Question: My problem is:
spring-cfg.xml
'''
<beans xmlns="http://www.springframework.org/schema/beans"
xmlns:xsi="http://www.w3.org/2001/XMLSchema-instance" xmlns:aop="http://www.springframework.org/schema/aop"
xmlns:context="http://www.springframework.org/schema/context"
xmlns:jee="http://www.springframework.org/schema/jee" xmlns:lang="http://www.springframework.org/schema/lang"
xmlns:p="http://www.springframework.org/schema/p" xmlns:tx="http://www.springframework.org/schema/tx"
xmlns:util="http://www.springframework.org/schema/util"
xsi:schemaLocation="http://www.springframework.org/schema/beans http://www.springframework.org/schema/beans/spring-beans.xsd
http://www.springframework.org/schema/aop http://www.springframework.org/schema/aop/spring-aop.xsd
http://www.springframework.org/schema/context http://www.springframework.org/schema/context/spring-context.xsd
http://www.springframework.org/schema/jee http://www.springframework.org/schema/jee/spring-jee.xsd
http://www.springframework.org/schema/lang http://www.springframework.org/schema/lang/spring-lang.xsd
http://www.springframework.org/schema/tx http://www.springframework.org/schema/tx/spring-tx.xsd
http://www.springframework.org/schema/util http://www.springframework.org/schema/util/spring-util.xsd">
<bean id="dataSource"
class="org.springframework.jdbc.datasource.DriverManagerDataSource"
p:driverClassName="org.h2.Driver"
p:url="jdbc:h2:~/test"
p:username="sa"
p:password="sa"/>
<bean id="sessionFactory" class="org.springframework.orm.hibernate4.LocalSessionFactoryBean">
<property name="dataSource" ref="dataSource" />
<property name="mappingResources" value="/WEB-INF/hibernateConf/App1User.hbm.xml" />
<property name="hibernateProperties">
<props>
<prop key="hibernate.default_schema">PUBLIC</prop>
<prop key="hibernate.dialect">org.hibernate.dialect.H2Dialect</prop>
<prop key="hibernate.hbm2ddl.auto">create</prop>
<prop key="hibernate.show_sql">true</prop>
<prop key="hibernate.cache.use_second_level_cache">false</prop>
</props>
</property>
</bean>
<bean id="transactionManager" class="org.springframework.orm.hibernate4.HibernateTransactionManager">
<property name="dataSource" ref="dataSource" />
<property name="sessionFactory" ref="sessionFactory" />
</bean>
<bean id="userManagerDAOImpl" class="app1.persistance.UserManageDAOImpl">
<property name="sessionFactory" ref="sessionFactory"/>
</bean>
<bean id="userManagerServiceImpl" class="app1.service.UserManageServiceImpl">
<property name="userManageDAOIF" ref="userManagerDAOImpl"/>
</bean>
<import resource="spring-security.xml"/>
</beans>
'''
Exception:
'''
WARNING: Exception encountered during context initialization - cancelling refresh attempt
org.springframework.beans.factory.BeanCreationException: Error creating bean with name 'sessionFactory' defined in ServletContext resource [/WEB-INF/springConf/spring-cfg.xml]: Invocation of init method failed; nested exception is org.hibernate.MappingNotFoundException: resource: /WEB-INF/hibernateConf/App1User.hbm.xml not found
at org.springframework.beans.factory.support.AbstractAutowireCapableBeanFactory.initializeBean(AbstractAutowireCapableBeanFactory.java:1574)
at org.springframework.beans.factory.support.AbstractAutowireCapableBeanFactory.doCreateBean(AbstractAutowireCapableBeanFactory.java:539)
at org.springframework.beans.factory.support.AbstractAutowireCapableBeanFactory.createBean(AbstractAutowireCapableBeanFactory.java:476)
at org.springframework.beans.factory.support.AbstractBeanFactory$1.getObject(AbstractBeanFactory.java:303)
at org.springframework.beans.factory.support.DefaultSingletonBeanRegistry.getSingleton(DefaultSingletonBeanRegistry.java:230)
at org.springframework.beans.factory.support.AbstractBeanFactory.doGetBean(AbstractBeanFactory.java:299)
at org.springframework.beans.factory.support.AbstractBeanFactory.getBean(AbstractBeanFactory.java:194)
at org.springframework.beans.factory.support.DefaultListableBeanFactory.preInstantiateSingletons(DefaultListableBeanFactory.java:736)
at org.springframework.context.support.AbstractApplicationContext.finishBeanFactoryInitialization(AbstractApplicationContext.java:757)
at org.springframework.context.support.AbstractApplicationContext.refresh(AbstractApplicationContext.java:480)
at org.springframework.web.context.ContextLoader.configureAndRefreshWebApplicationContext(ContextLoader.java:403)
at org.springframework.web.context.ContextLoader.initWebApplicationContext(ContextLoader.java:306)
at org.springframework.web.context.ContextLoaderListener.contextInitialized(ContextLoaderListener.java:106)
at org.apache.catalina.core.StandardContext.listenerStart(StandardContext.java:4728)
at org.apache.catalina.core.StandardContext.startInternal(StandardContext.java:5166)
at org.apache.catalina.util.LifecycleBase.start(LifecycleBase.java:150)
at org.apache.catalina.core.ContainerBase.addChildInternal(ContainerBase.java:725)
at org.apache.catalina.core.ContainerBase.addChild(ContainerBase.java:701)
at org.apache.catalina.core.StandardHost.addChild(StandardHost.java:717)
at org.apache.catalina.startup.HostConfig.deployWAR(HostConfig.java:940)
at org.apache.catalina.startup.HostConfig$DeployWar.run(HostConfig.java:1738)
at java.util.concurrent.Executors$RunnableAdapter.call(Executors.java:471)
at java.util.concurrent.FutureTask.run(FutureTask.java:262)
at java.util.concurrent.ThreadPoolExecutor.runWorker(ThreadPoolExecutor.java:1145)
at java.util.concurrent.ThreadPoolExecutor$Worker.run(ThreadPoolExecutor.java:615)
at java.lang.Thread.run(Thread.java:745)
Caused by: org.hibernate.MappingNotFoundException: resource: /WEB-INF/hibernateConf/App1User.hbm.xml not found
at org.hibernate.cfg.Configuration.addResource(Configuration.java:769)
at org.hibernate.cfg.Configuration.parseMappingElement(Configuration.java:2257)
at org.hibernate.cfg.Configuration.parseSessionFactory(Configuration.java:2229)
at org.hibernate.cfg.Configuration.doConfigure(Configuration.java:2209)
at org.hibernate.cfg.Configuration.doConfigure(Configuration.java:2162)
at org.hibernate.cfg.Configuration.configure(Configuration.java:2113)
at org.springframework.orm.hibernate4.LocalSessionFactoryBean.afterPropertiesSet(LocalSessionFactoryBean.java:348)
at org.springframework.beans.factory.support.AbstractAutowireCapableBeanFactory.invokeInitMethods(AbstractAutowireCapableBeanFactory.java:1633)
at org.springframework.beans.factory.support.AbstractAutowireCapableBeanFactory.initializeBean(AbstractAutowireCapableBeanFactory.java:1570)
... 25 more
apr 15, 2015 3:21:52 PM org.springframework.web.context.ContextLoader initWebApplicationContext
SEVERE: Context initialization failed
org.springframework.beans.factory.BeanCreationException: Error creating bean with name 'sessionFactory' defined in ServletContext resource [/WEB-INF/springConf/spring-cfg.xml]: Invocation of init method failed; nested exception is org.hibernate.MappingNotFoundException: resource: /WEB-INF/hibernateConf/App1User.hbm.xml not found
at org.springframework.beans.factory.support.AbstractAutowireCapableBeanFactory.initializeBean(AbstractAutowireCapableBeanFactory.java:1574)
at org.springframework.beans.factory.support.AbstractAutowireCapableBeanFactory.doCreateBean(AbstractAutowireCapableBeanFactory.java:539)
at org.springframework.beans.factory.support.AbstractAutowireCapableBeanFactory.createBean(AbstractAutowireCapableBeanFactory.java:476)
at org.springframework.beans.factory.support.AbstractBeanFactory$1.getObject(AbstractBeanFactory.java:303)
at org.springframework.beans.factory.support.DefaultSingletonBeanRegistry.getSingleton(DefaultSingletonBeanRegistry.java:230)
at org.springframework.beans.factory.support.AbstractBeanFactory.doGetBean(AbstractBeanFactory.java:299)
at org.springframework.beans.factory.support.AbstractBeanFactory.getBean(AbstractBeanFactory.java:194)
at org.springframework.beans.factory.support.DefaultListableBeanFactory.preInstantiateSingletons(DefaultListableBeanFactory.java:736)
at org.springframework.context.support.AbstractApplicationContext.finishBeanFactoryInitialization(AbstractApplicationContext.java:757)
at org.springframework.context.support.AbstractApplicationContext.refresh(AbstractApplicationContext.java:480)
at org.springframework.web.context.ContextLoader.configureAndRefreshWebApplicationContext(ContextLoader.java:403)
at org.springframework.web.context.ContextLoader.initWebApplicationContext(ContextLoader.java:306)
at org.springframework.web.context.ContextLoaderListener.contextInitialized(ContextLoaderListener.java:106)
at org.apache.catalina.core.StandardContext.listenerStart(StandardContext.java:4728)
at org.apache.catalina.core.StandardContext.startInternal(StandardContext.java:5166)
at org.apache.catalina.util.LifecycleBase.start(LifecycleBase.java:150)
at org.apache.catalina.core.ContainerBase.addChildInternal(ContainerBase.java:725)
at org.apache.catalina.core.ContainerBase.addChild(ContainerBase.java:701)
at org.apache.catalina.core.StandardHost.addChild(StandardHost.java:717)
at org.apache.catalina.startup.HostConfig.deployWAR(HostConfig.java:940)
at org.apache.catalina.startup.HostConfig$DeployWar.run(HostConfig.java:1738)
at java.util.concurrent.Executors$RunnableAdapter.call(Executors.java:471)
at java.util.concurrent.FutureTask.run(FutureTask.java:262)
at java.util.concurrent.ThreadPoolExecutor.runWorker(ThreadPoolExecutor.java:1145)
at java.util.concurrent.ThreadPoolExecutor$Worker.run(ThreadPoolExecutor.java:615)
at java.lang.Thread.run(Thread.java:745)
Caused by: org.hibernate.MappingNotFoundException: resource: /WEB-INF/hibernateConf/App1User.hbm.xml not found
at org.hibernate.cfg.Configuration.addResource(Configuration.java:769)
at org.hibernate.cfg.Configuration.parseMappingElement(Configuration.java:2257)
at org.hibernate.cfg.Configuration.parseSessionFactory(Configuration.java:2229)
at org.hibernate.cfg.Configuration.doConfigure(Configuration.java:2209)
at org.hibernate.cfg.Configuration.doConfigure(Configuration.java:2162)
at org.hibernate.cfg.Configuration.configure(Configuration.java:2113)
at org.springframework.orm.hibernate4.LocalSessionFactoryBean.afterPropertiesSet(LocalSessionFactoryBean.java:348)
at org.springframework.beans.factory.support.AbstractAutowireCapableBeanFactory.invokeInitMethods(AbstractAutowireCapableBeanFactory.java:1633)
at org.springframework.beans.factory.support.AbstractAutowireCapableBeanFactory.initializeBean(AbstractAutowireCapableBeanFactory.java:1570)
... 25 more
apr 15, 2015 3:21:52 PM org.apache.catalina.core.StandardContext listenerStart
SEVERE: Exception sending context initialized event to listener instance of class org.springframework.web.context.ContextLoaderListener
org.springframework.beans.factory.BeanCreationException: Error creating bean with name 'sessionFactory' defined in ServletContext resource [/WEB-INF/springConf/spring-cfg.xml]: Invocation of init method failed; nested exception is org.hibernate.MappingNotFoundException: resource: /WEB-INF/hibernateConf/App1User.hbm.xml not found
at org.springframework.beans.factory.support.AbstractAutowireCapableBeanFactory.initializeBean(AbstractAutowireCapableBeanFactory.java:1574)
at org.springframework.beans.factory.support.AbstractAutowireCapableBeanFactory.doCreateBean(AbstractAutowireCapableBeanFactory.java:539)
at org.springframework.beans.factory.support.AbstractAutowireCapableBeanFactory.createBean(AbstractAutowireCapableBeanFactory.java:476)
at org.springframework.beans.factory.support.AbstractBeanFactory$1.getObject(AbstractBeanFactory.java:303)
at org.springframework.beans.factory.support.DefaultSingletonBeanRegistry.getSingleton(DefaultSingletonBeanRegistry.java:230)
at org.springframework.beans.factory.support.AbstractBeanFactory.doGetBean(AbstractBeanFactory.java:299)
at org.springframework.beans.factory.support.AbstractBeanFactory.getBean(AbstractBeanFactory.java:194)
at org.springframework.beans.factory.support.DefaultListableBeanFactory.preInstantiateSingletons(DefaultListableBeanFactory.java:736)
at org.springframework.context.support.AbstractApplicationContext.finishBeanFactoryInitialization(AbstractApplicationContext.java:757)
at org.springframework.context.support.AbstractApplicationContext.refresh(AbstractApplicationContext.java:480)
at org.springframework.web.context.ContextLoader.configureAndRefreshWebApplicationContext(ContextLoader.java:403)
at org.springframework.web.context.ContextLoader.initWebApplicationContext(ContextLoader.java:306)
at org.springframework.web.context.ContextLoaderListener.contextInitialized(ContextLoaderListener.java:106)
at org.apache.catalina.core.StandardContext.listenerStart(StandardContext.java:4728)
at org.apache.catalina.core.StandardContext.startInternal(StandardContext.java:5166)
at org.apache.catalina.util.LifecycleBase.start(LifecycleBase.java:150)
at org.apache.catalina.core.ContainerBase.addChildInternal(ContainerBase.java:725)
at org.apache.catalina.core.ContainerBase.addChild(ContainerBase.java:701)
at org.apache.catalina.core.StandardHost.addChild(StandardHost.java:717)
at org.apache.catalina.startup.HostConfig.deployWAR(HostConfig.java:940)
at org.apache.catalina.startup.HostConfig$DeployWar.run(HostConfig.java:1738)
at java.util.concurrent.Executors$RunnableAdapter.call(Executors.java:471)
at java.util.concurrent.FutureTask.run(FutureTask.java:262)
at java.util.concurrent.ThreadPoolExecutor.runWorker(ThreadPoolExecutor.java:1145)
at java.util.concurrent.ThreadPoolExecutor$Worker.run(ThreadPoolExecutor.java:615)
at java.lang.Thread.run(Thread.java:745)
Caused by: org.hibernate.MappingNotFoundException: resource: /WEB-INF/hibernateConf/App1User.hbm.xml not found
at org.hibernate.cfg.Configuration.addResource(Configuration.java:769)
at org.hibernate.cfg.Configuration.parseMappingElement(Configuration.java:2257)
at org.hibernate.cfg.Configuration.parseSessionFactory(Configuration.java:2229)
at org.hibernate.cfg.Configuration.doConfigure(Configuration.java:2209)
at org.hibernate.cfg.Configuration.doConfigure(Configuration.java:2162)
at org.hibernate.cfg.Configuration.configure(Configuration.java:2113)
at org.springframework.orm.hibernate4.LocalSessionFactoryBean.afterPropertiesSet(LocalSessionFactoryBean.java:348)
at org.springframework.beans.factory.support.AbstractAutowireCapableBeanFactory.invokeInitMethods(AbstractAutowireCapableBeanFactory.java:1633)
at org.springframework.beans.factory.support.AbstractAutowireCapableBeanFactory.initializeBean(AbstractAutowireCapableBeanFactory.java:1570)
... 25 more
'''
My hibernate.cfg.xml:
'''
<?xml version="1.0" encoding="UTF-8"?>
<!DOCTYPE hibernate-configuration SYSTEM
"http://www.hibernate.org/dtd/hibernate-configuration-3.0.dtd">
<hibernate-configuration>
<session-factory>
<property name="hibernate.current_session_context_class">thread</property>
<property name="hibernate.default_schema">PUBLIC</property>
<!-- JDBC connection pool (use the built-in) -->
<property name="connection.pool_size">1</property>
<property name="hibernate.transaction.auto_close_session">false</property>
<!-- SQL dialect -->
<property name="dialect">org.hibernate.dialect.H2Dialect</property>
<!-- Disable the second-level cache -->
<property name="cache.provider_class">org.hibernate.cache.internal.NoCacheProvider</property>
<!-- Echo all executed SQL to stdout -->
<property name="show_sql">true</property>
<!-- Drop and re-create the database schema on startup -->
<property name="hbm2ddl.auto">create</property>
<mapping resource="/WEB-INF/hibernateConf/App1User.hbm.xml"/>
</session-factory>
</hibernate-configuration>
'''
My project srtucture:

Can Understand what is the problem.
And Also sometimes I seee exception like ava.lang.NoClassDefFoundError: [Lorg/hibernate/engine/FilterDefinition. Is all related to this issue?
What is the problem?
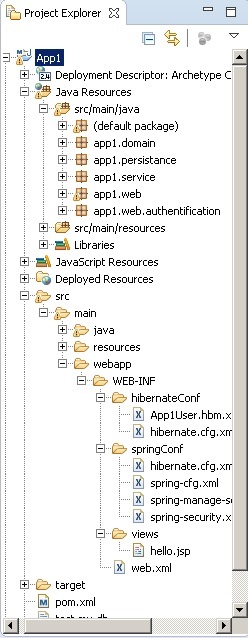
Answer: You have both configured the mapping resources in Spring and in your hibernate configuration file. Also you current configuration breaks proper transaction management for Spring.
I strongly suggest to remove your 'hibernate.cfg.xml' and move everything into your spring configuration.
'''
<bean id="sessionFactory" class="org.springframework.orm.hibernate4.LocalSessionFactoryBean">
<property name="dataSource" ref="dataSource" />
<property name="mappingResources" value="/WEB-INF/hibernateConf/App1User.hbm.xml" />
<property name="hibernateProperties">
<props>
<prop key="hibernate.default_schema">PUBLIC</prop>
<prop key="hibernate.dialect">org.hibernate.dialect.H2Dialect</prop>
<prop key="hibernate.hbm2ddl.auto">create</prop>
<prop key="hibernate.show_sql">true</prop>
<prop key="hibernate.cache.use_second_level_cache">false</prop>
</props>
</property>
</bean>
'''
Your 'transaction' and 'connection' properties in the configuration are useless due to the injection of the 'DataSource' the 'current_session_context' fiddling would break proper tx management. With above configuration you can remove your 'hibernate.cfg.xml' file.